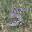
Label: 5